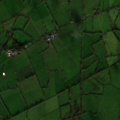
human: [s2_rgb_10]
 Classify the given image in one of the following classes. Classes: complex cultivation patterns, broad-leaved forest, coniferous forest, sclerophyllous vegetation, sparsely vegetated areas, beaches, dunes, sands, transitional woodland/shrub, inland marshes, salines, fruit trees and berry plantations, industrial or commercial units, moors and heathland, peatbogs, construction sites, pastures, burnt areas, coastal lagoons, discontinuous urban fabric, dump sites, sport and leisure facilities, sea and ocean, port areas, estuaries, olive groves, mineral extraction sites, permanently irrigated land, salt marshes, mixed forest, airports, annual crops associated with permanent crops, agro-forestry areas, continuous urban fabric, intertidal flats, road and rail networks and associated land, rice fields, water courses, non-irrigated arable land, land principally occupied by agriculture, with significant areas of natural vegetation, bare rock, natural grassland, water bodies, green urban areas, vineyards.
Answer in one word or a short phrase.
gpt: pastures